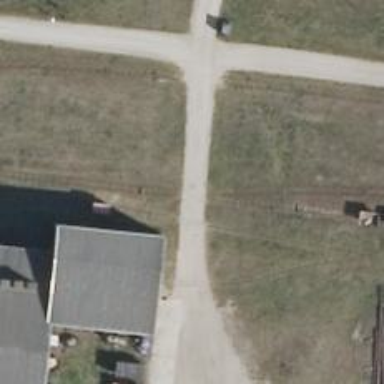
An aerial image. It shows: Railway level crossing.